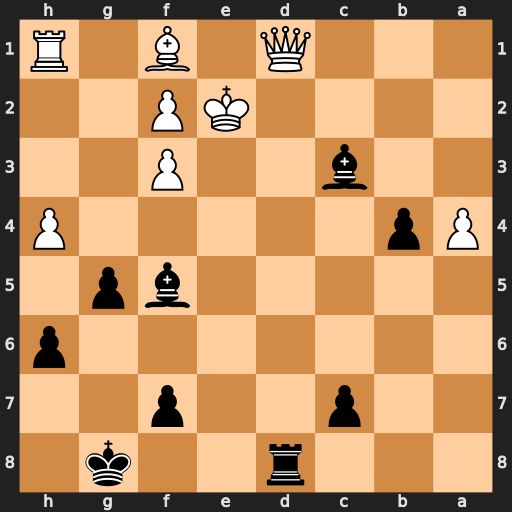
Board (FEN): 3r2k1/2p2p2/7p/5bp1/Pp5P/2b2P2/4KP2/3Q1B1R
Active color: b
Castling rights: -
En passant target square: -
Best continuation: Re8#